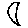
Label: moon